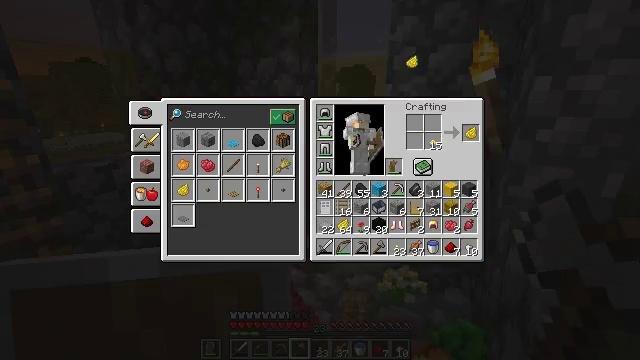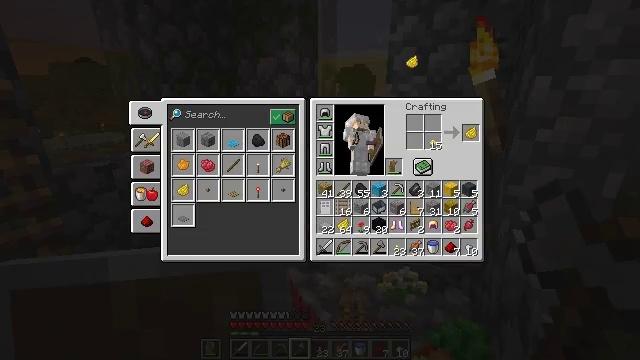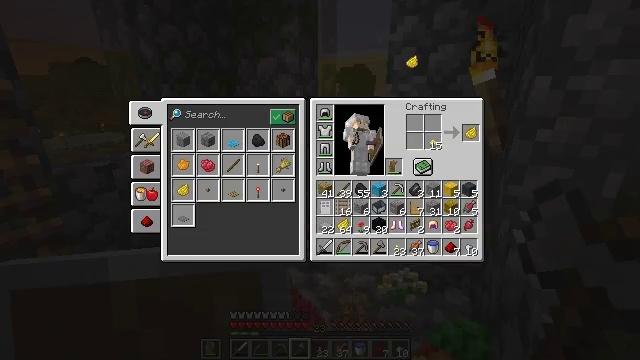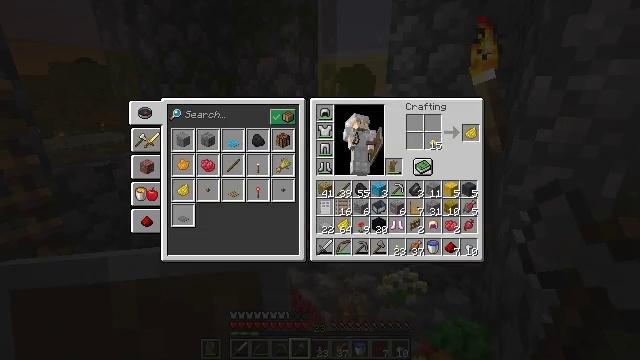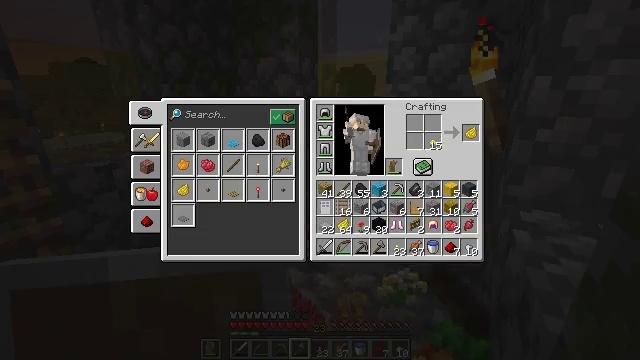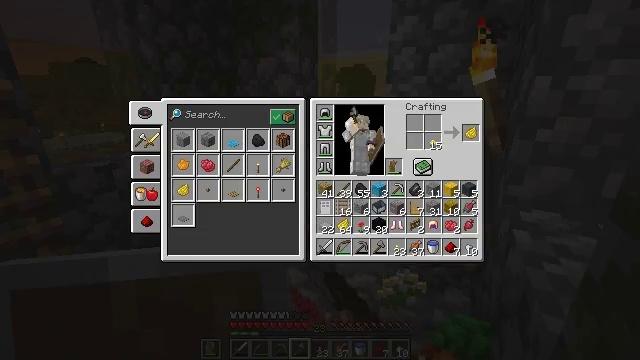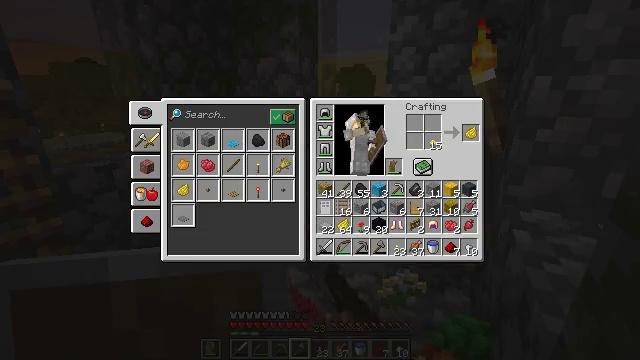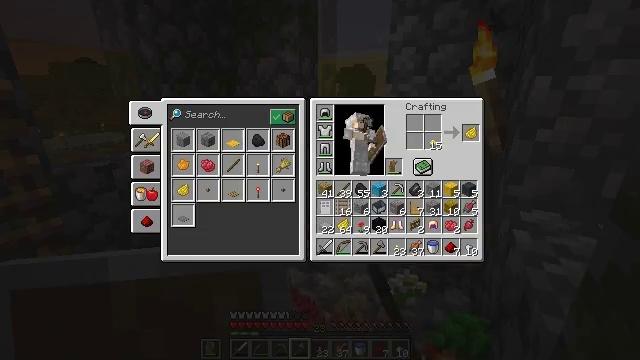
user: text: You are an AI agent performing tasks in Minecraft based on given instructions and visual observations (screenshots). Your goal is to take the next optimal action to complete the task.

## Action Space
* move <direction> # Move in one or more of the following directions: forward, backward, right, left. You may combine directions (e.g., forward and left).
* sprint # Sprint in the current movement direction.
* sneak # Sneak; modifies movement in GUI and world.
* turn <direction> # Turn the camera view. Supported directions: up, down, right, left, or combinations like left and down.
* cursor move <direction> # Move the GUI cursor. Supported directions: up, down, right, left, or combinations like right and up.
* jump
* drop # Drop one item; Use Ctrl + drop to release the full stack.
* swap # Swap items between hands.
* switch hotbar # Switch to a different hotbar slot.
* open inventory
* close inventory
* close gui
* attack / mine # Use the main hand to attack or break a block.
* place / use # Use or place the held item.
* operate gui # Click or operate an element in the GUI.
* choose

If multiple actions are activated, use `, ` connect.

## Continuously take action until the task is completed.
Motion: motion action
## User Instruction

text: Drop a yellow dye.
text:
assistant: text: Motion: operate gui, open gui
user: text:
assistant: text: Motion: operate gui
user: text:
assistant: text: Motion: no_op
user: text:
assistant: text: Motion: no_op
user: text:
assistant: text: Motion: no_op
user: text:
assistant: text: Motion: cursor move down
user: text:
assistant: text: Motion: no_op
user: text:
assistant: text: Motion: no_op